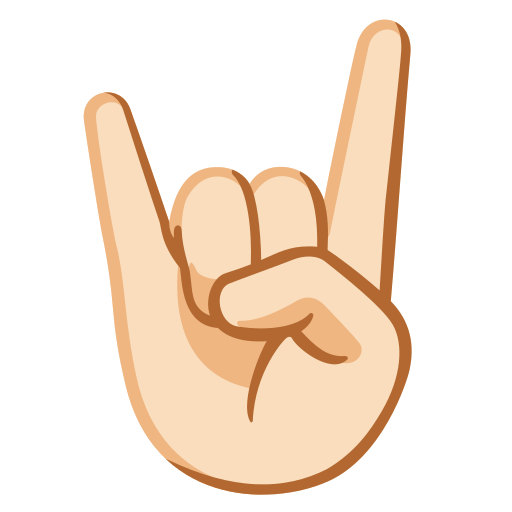
Emoji: 🤘🏻